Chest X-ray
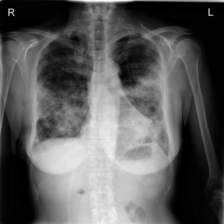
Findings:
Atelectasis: negative
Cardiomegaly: negative
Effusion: negative
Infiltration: positive
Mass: negative
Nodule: negative
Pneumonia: negative
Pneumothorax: negative
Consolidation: negative
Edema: negative
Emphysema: negative
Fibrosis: negative
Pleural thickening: negative
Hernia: negative